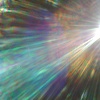
Label: sunburn